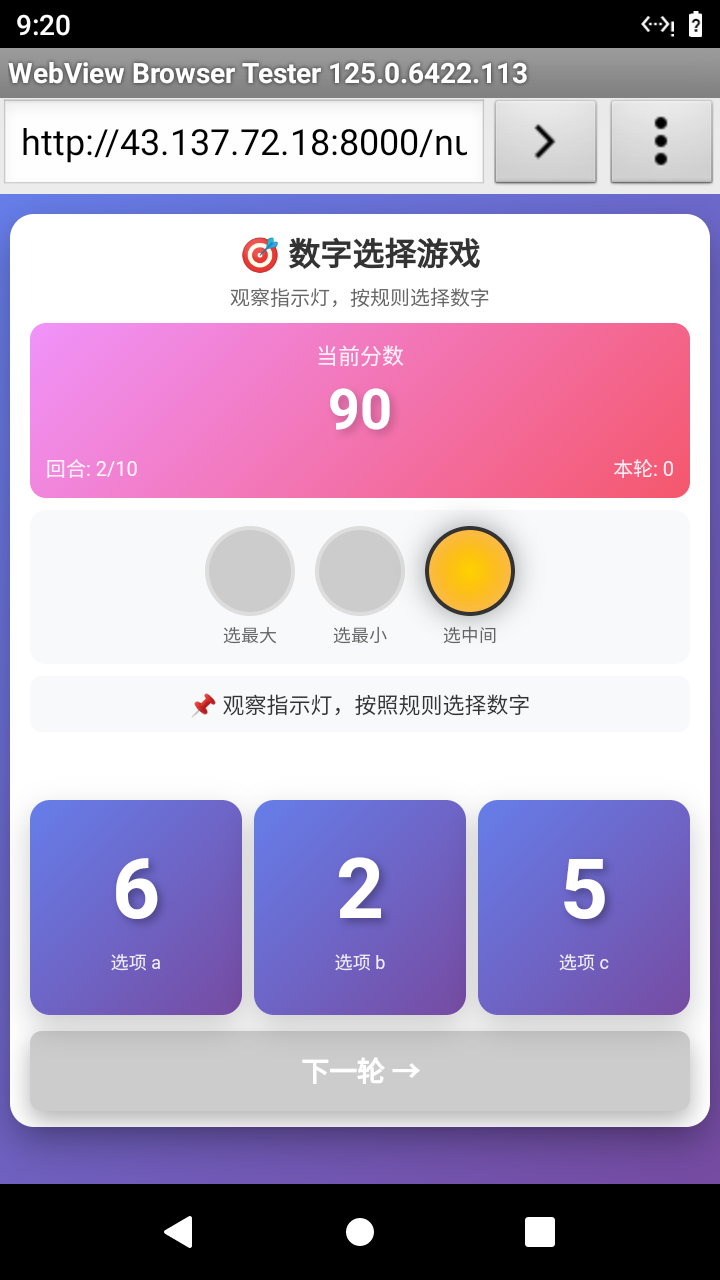

Select the correct number based on the traffic light color.
Answer: 2